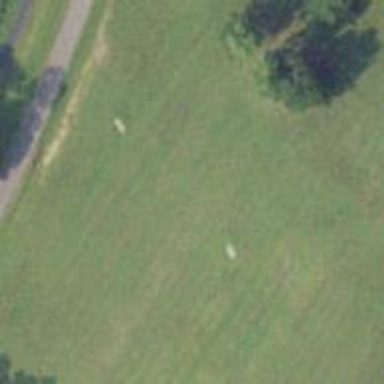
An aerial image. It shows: Disc golf tee area.